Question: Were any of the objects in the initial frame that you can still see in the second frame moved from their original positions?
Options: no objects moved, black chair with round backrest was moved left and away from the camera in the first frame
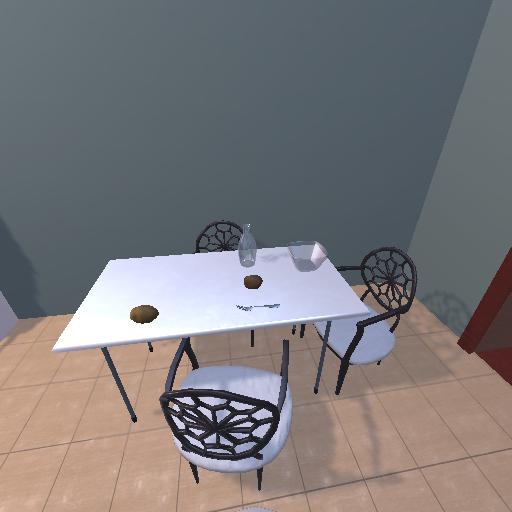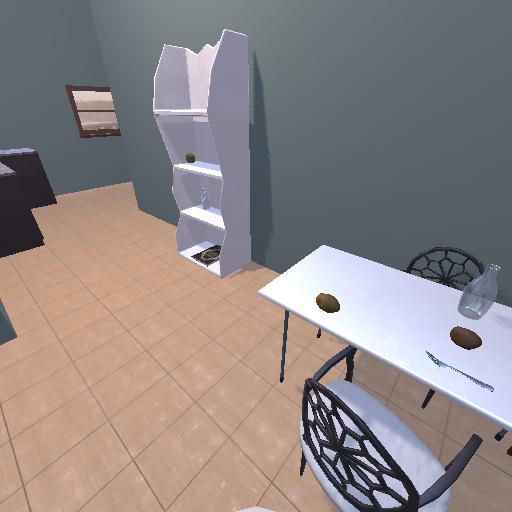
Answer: no objects moved